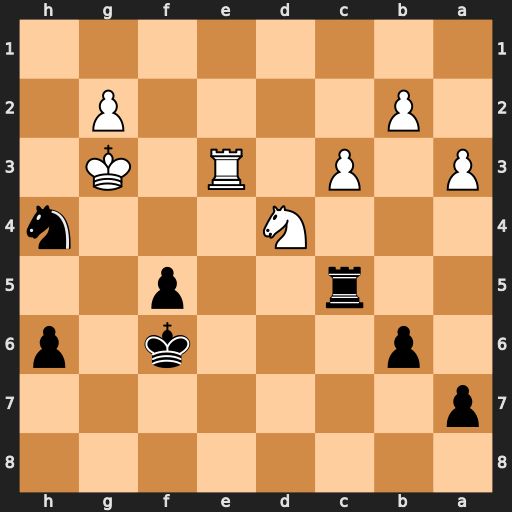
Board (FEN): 8/p7/1p3k1p/2r2p2/3N3n/P1P1R1K1/1P4P1/8
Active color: b
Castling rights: -
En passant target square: -
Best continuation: f4+ Kxh4 fxe3